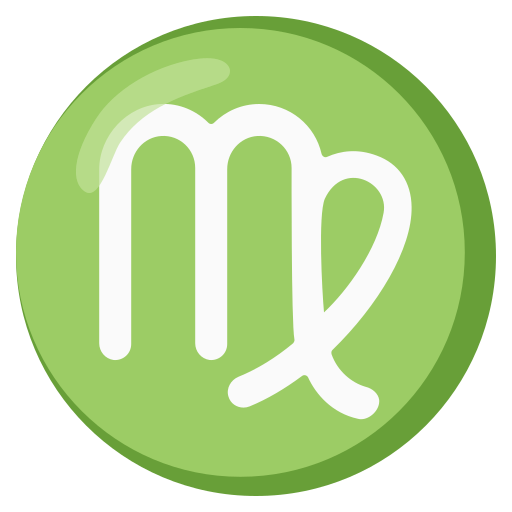
Emoji: ♍